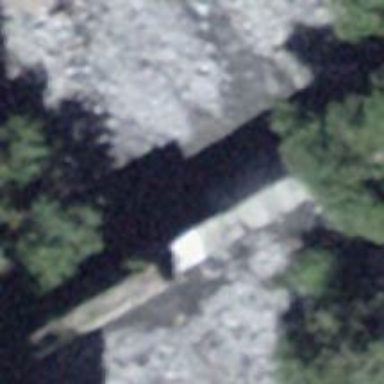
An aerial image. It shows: Retaining wall barrier along check dam waterway.